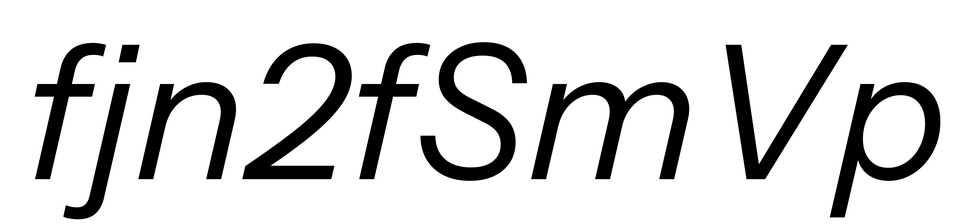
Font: InstrumentSans-Italic_Italic